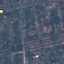
Land use / land cover: Residential